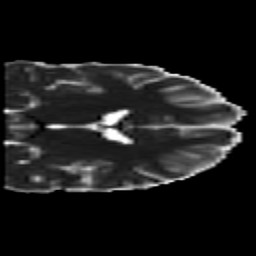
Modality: MD
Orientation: coronal
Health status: healthy
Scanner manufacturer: siemens
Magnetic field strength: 3 T
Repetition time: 10 s
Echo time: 0.092 s